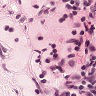
Metastatic tissue present: no